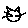
Label: cat